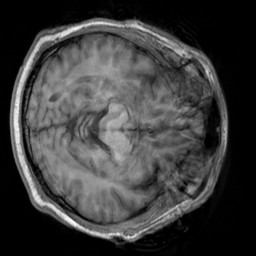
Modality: T1w
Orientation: axial
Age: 29
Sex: male
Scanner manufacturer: siemens
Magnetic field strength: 3 T
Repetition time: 2.3 s
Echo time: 0.00303 s